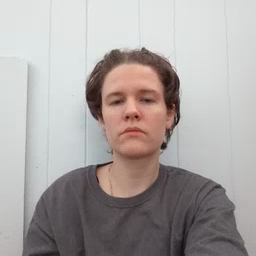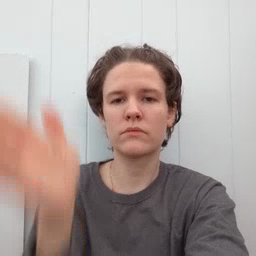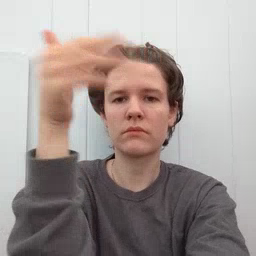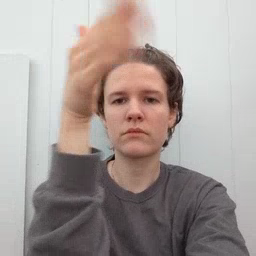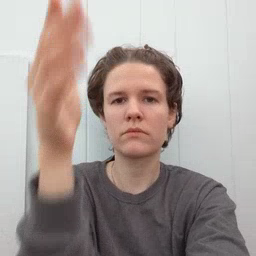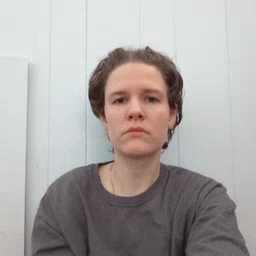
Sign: flag